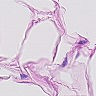
Metastatic tissue present: no